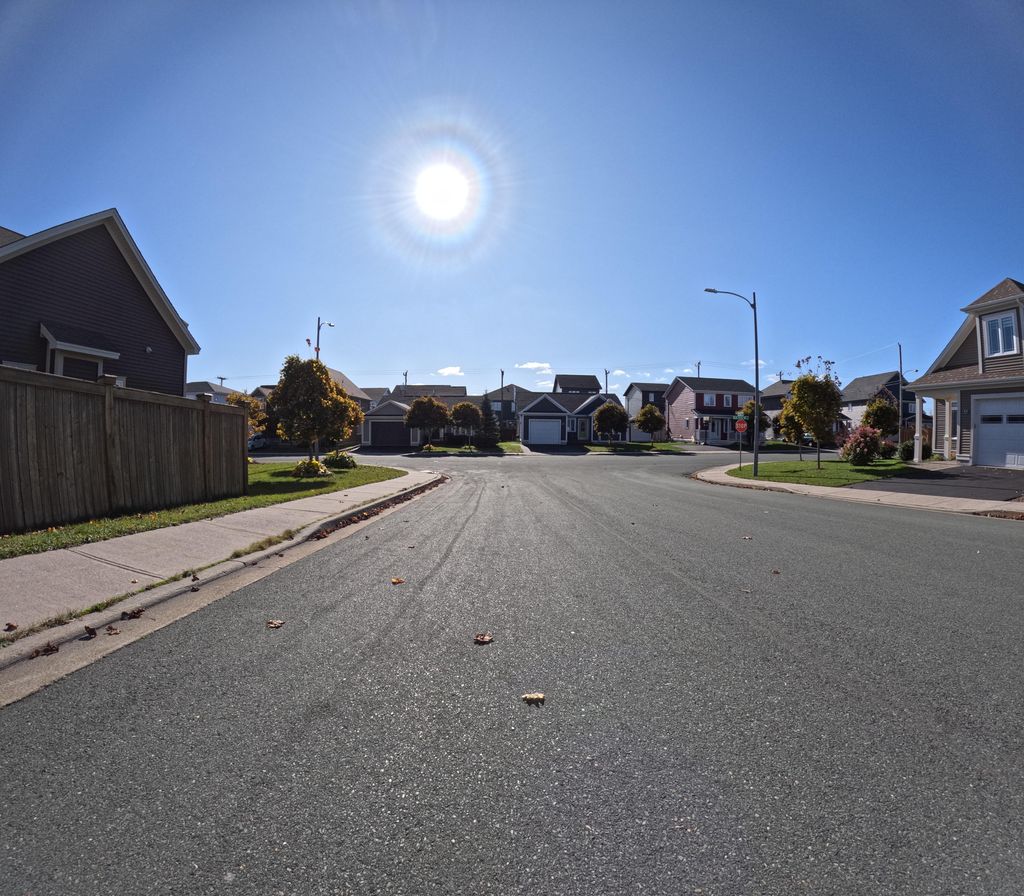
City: st_johns